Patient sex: M
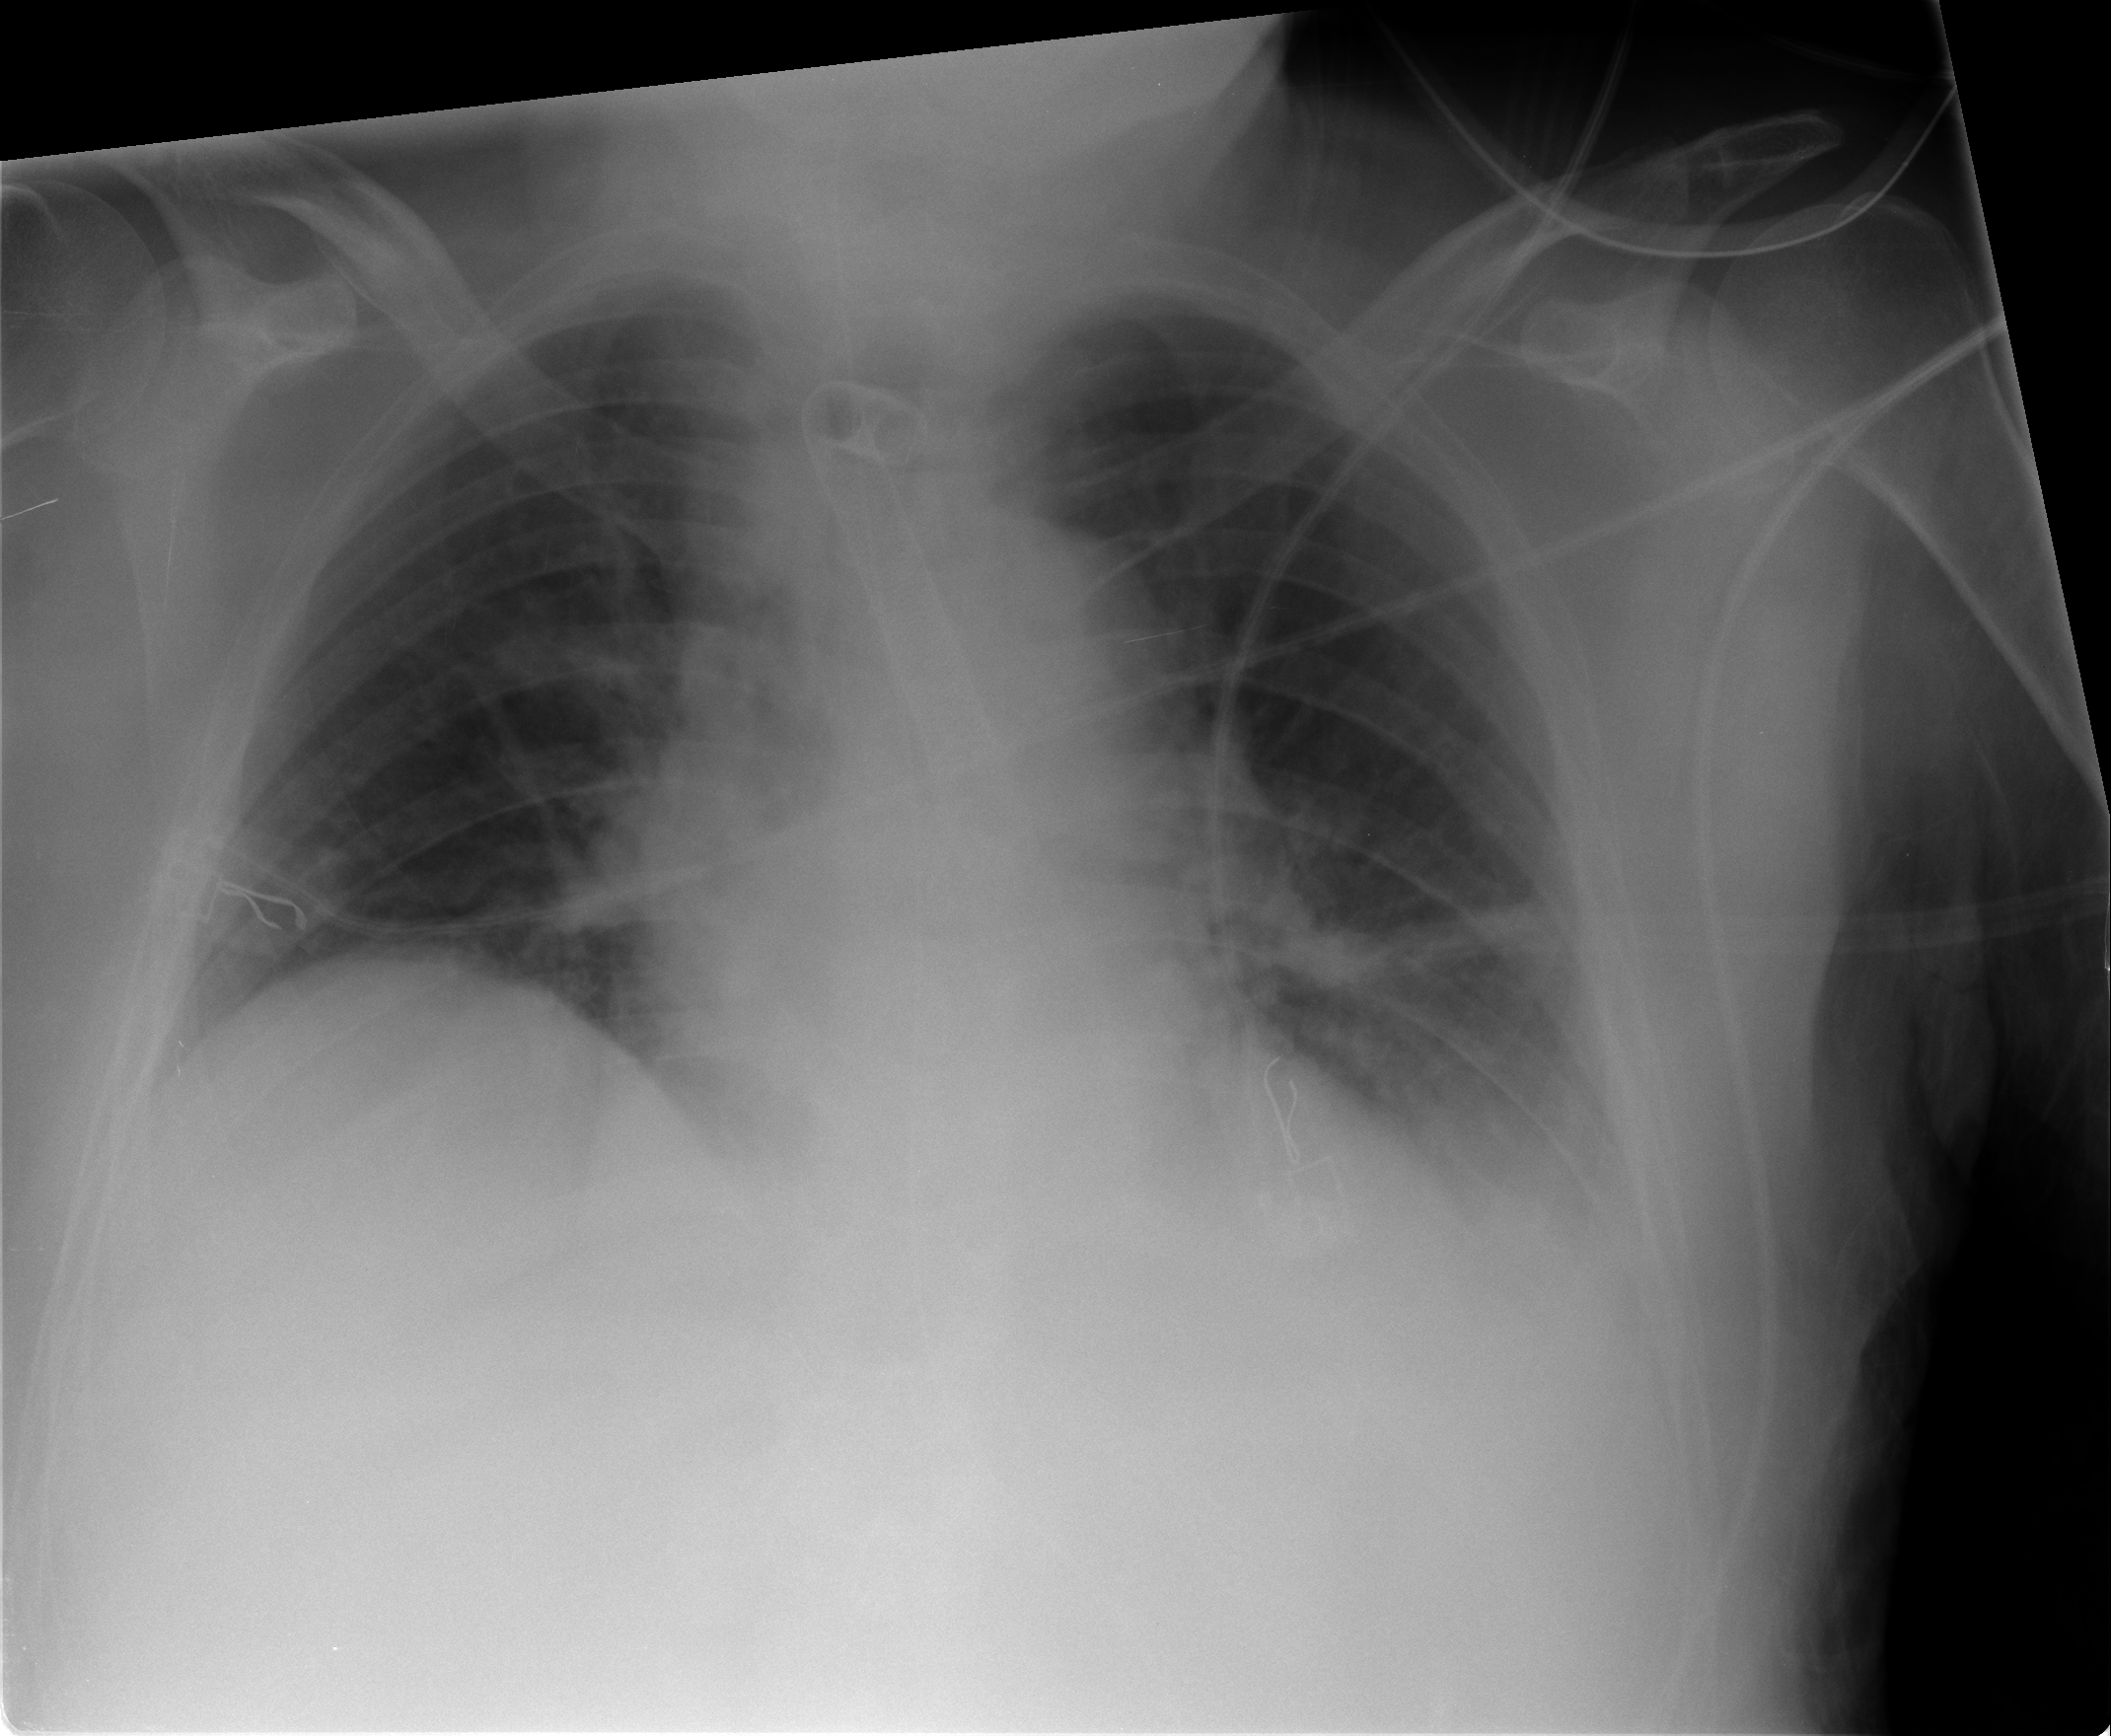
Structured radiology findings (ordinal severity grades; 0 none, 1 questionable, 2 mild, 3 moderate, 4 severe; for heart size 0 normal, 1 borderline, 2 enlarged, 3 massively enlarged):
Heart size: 2
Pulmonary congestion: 2
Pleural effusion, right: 0
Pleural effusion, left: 2
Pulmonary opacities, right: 0
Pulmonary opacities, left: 0
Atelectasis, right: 2
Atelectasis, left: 2